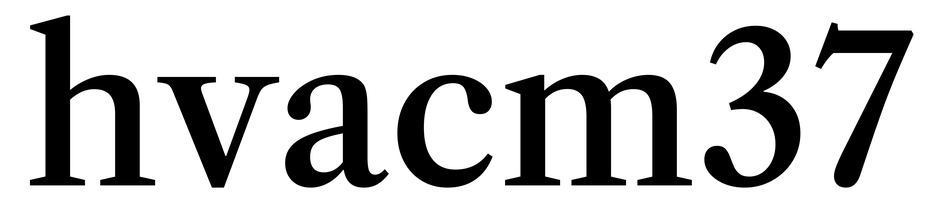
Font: LibreCaslonText_Medium